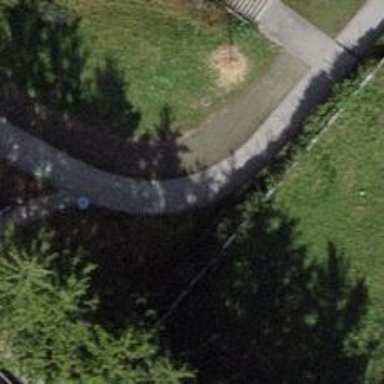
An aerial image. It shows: Footway with concrete surface.